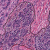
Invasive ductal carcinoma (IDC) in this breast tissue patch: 1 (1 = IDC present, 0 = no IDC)